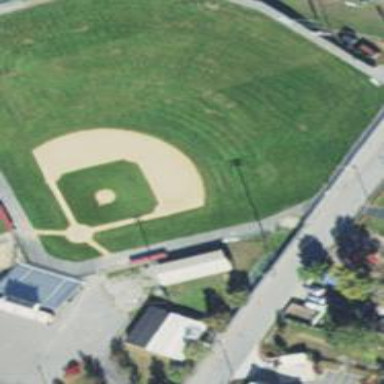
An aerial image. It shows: Baseball pitch for leisure land activities.